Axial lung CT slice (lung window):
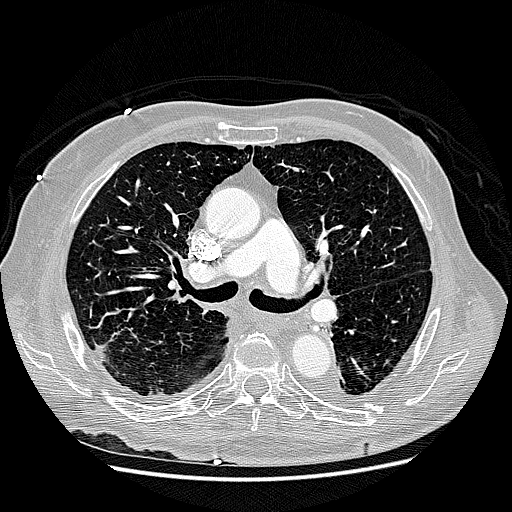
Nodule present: no